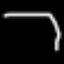
Label: octagon